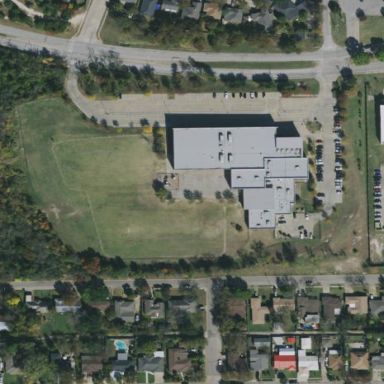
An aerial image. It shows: School building.